Current action and preconditions to check: trajectory_clear

Your task: For each precondition in the list above, predict whether it will hold at this action.

Consider the current scene as observed from the mobile robot's camera, and analyze the predicted future states of all dynamic agents (e.g., people, animals, vehicles, or any moving entities) within the NEXT SECOND.

IMPORTANT: Only answer "very likely" if you are absolutely certain—based on strong, clear evidence—that a dynamic agent will violate the precondition in the predicted future state. Do NOT answer "very likely" for unlikely, ambiguous, or low-probability risks.

Ask yourself for each precondition: Is there a high probability, with clear and convincing evidence, that the predicted future states of any dynamic agent will interfere with the predicted future state of the currently executing action within the NEXT SECOND, causing that precondition to fail?

Assess the risk level based on these predictions. Use "likely" or "very likely" if motions create a clear risk of interference.

Use "neutral" or "improbable" if agents are nearby but their predicted paths are clearly diverging or non-conflicting.

Failure Risk Categories: "very improbable", "improbable", "neutral", "likely", "very likely"

Answer Format: Output ONLY the probability_of_failure value from these categories: "very improbable", "improbable", "neutral", "likely", "very likely"

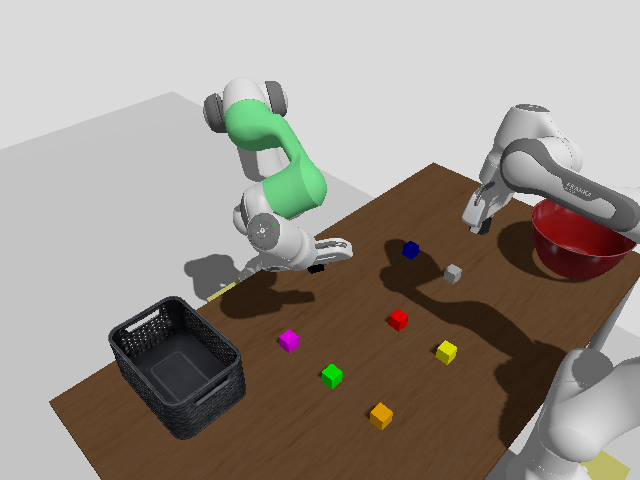

Answer: very improbable